Interaction volume radius: 10 \u00c5
Interaction volume height: 10 \u00c5
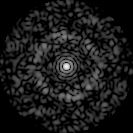
Disorder parameter: 0.8155